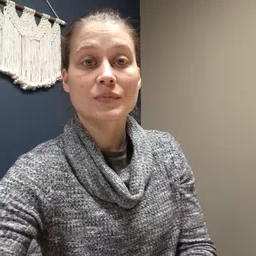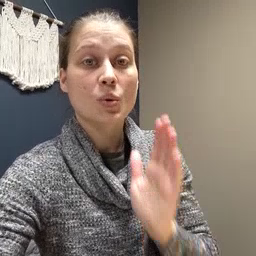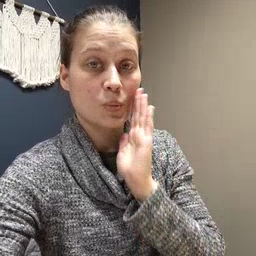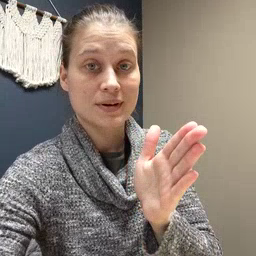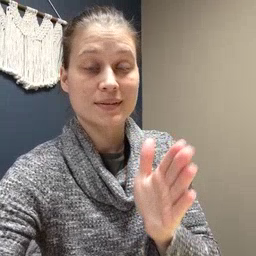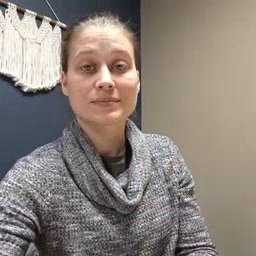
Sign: will